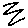
Label: zigzag